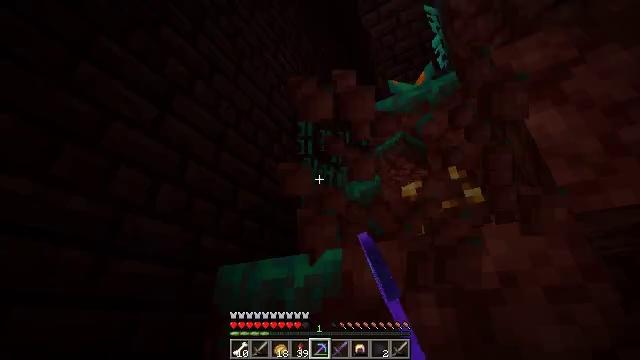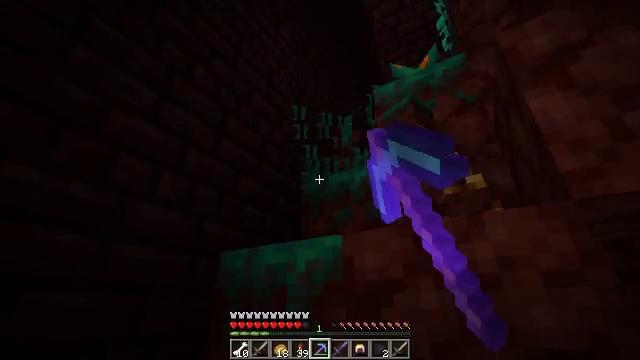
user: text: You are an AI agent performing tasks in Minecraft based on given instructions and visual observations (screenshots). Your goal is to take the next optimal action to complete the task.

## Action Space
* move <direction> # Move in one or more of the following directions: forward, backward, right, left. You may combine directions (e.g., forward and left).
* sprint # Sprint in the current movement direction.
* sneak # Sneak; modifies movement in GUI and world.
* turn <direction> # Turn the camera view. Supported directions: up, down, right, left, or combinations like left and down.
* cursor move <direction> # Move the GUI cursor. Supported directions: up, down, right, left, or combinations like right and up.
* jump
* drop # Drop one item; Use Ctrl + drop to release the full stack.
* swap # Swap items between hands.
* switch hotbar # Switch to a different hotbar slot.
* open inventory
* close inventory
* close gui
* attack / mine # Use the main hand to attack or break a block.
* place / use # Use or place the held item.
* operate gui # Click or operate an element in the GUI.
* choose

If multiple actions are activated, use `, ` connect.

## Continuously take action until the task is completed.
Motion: motion action
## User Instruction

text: Gather warped nylium from the ground.
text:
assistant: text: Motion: turn down, attack / mine
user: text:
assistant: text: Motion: attack / mine